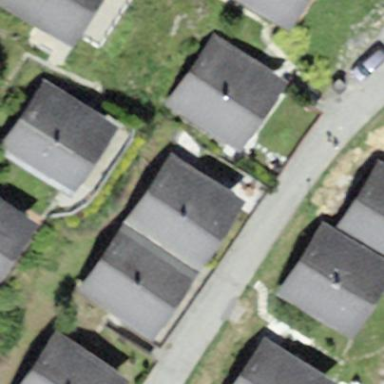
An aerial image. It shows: Detached building.